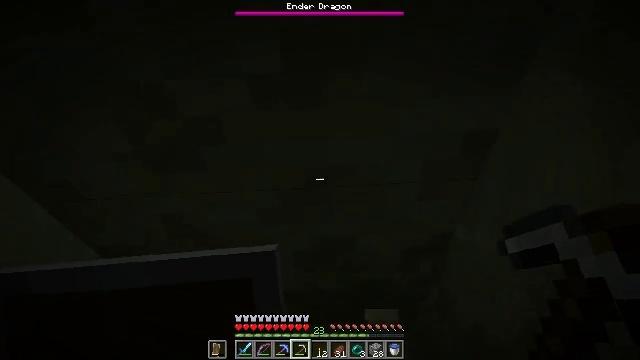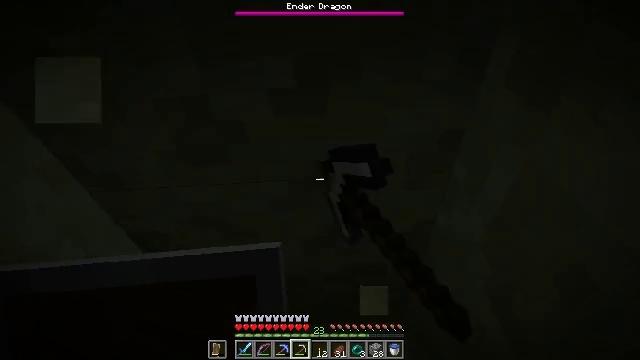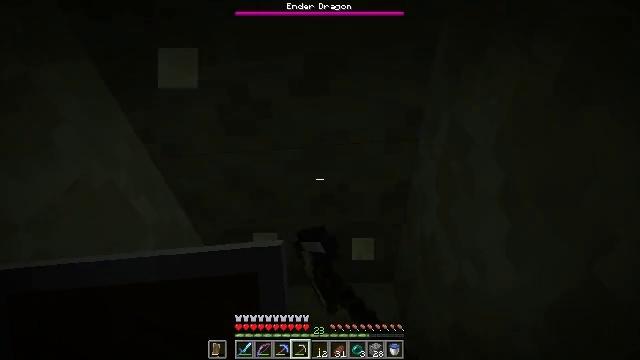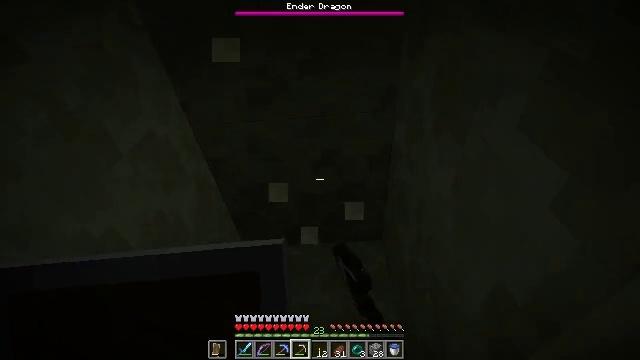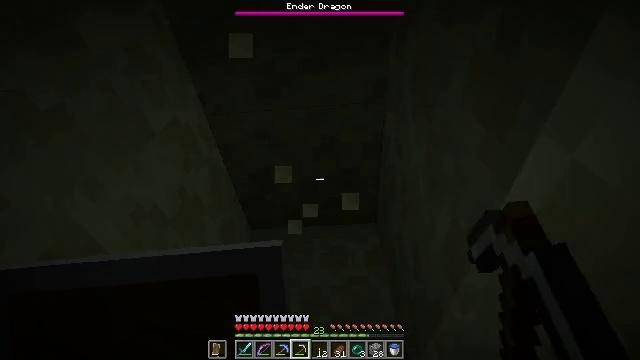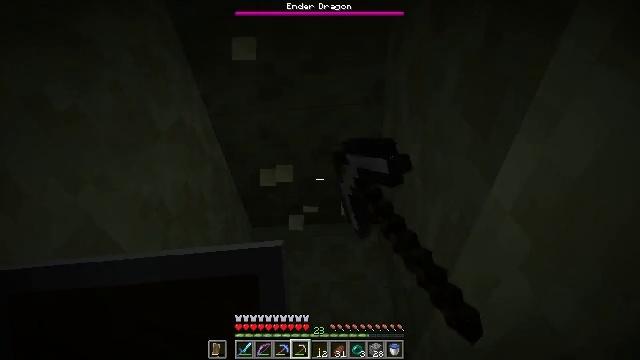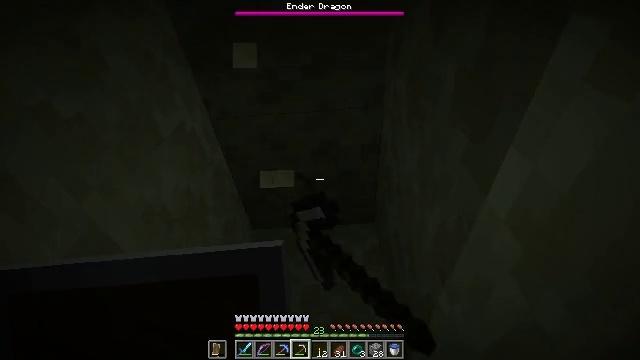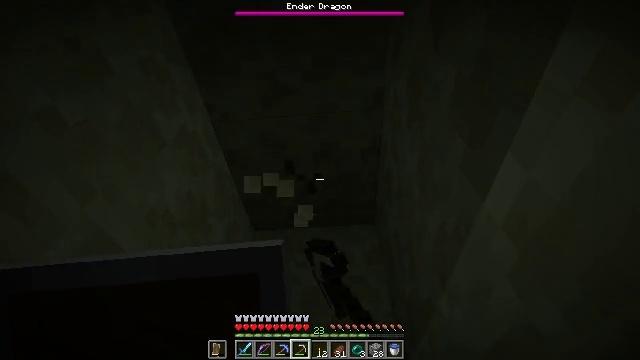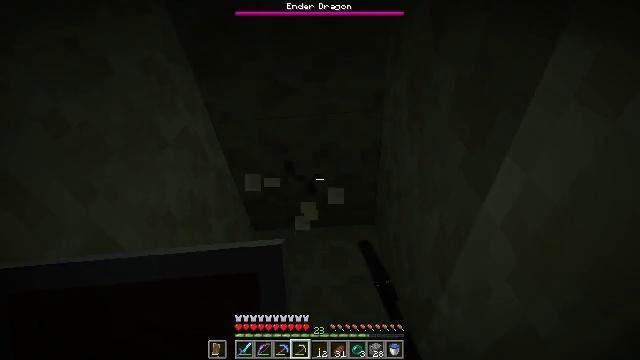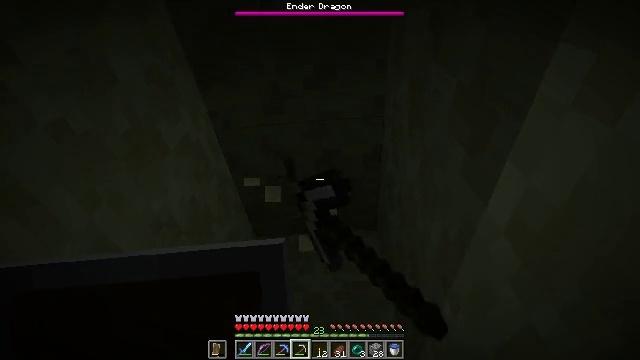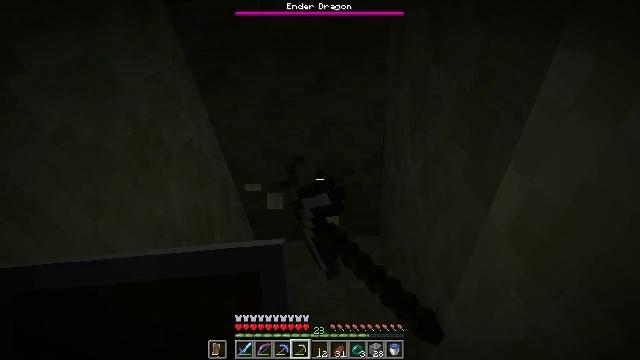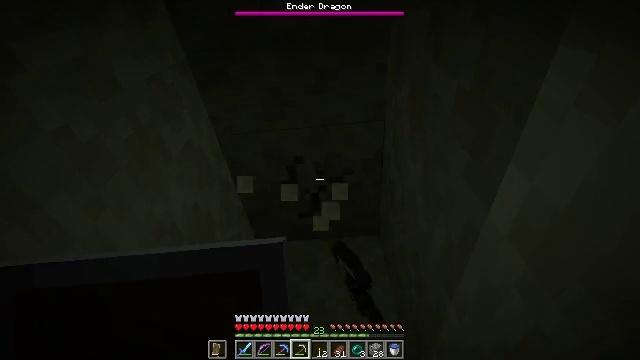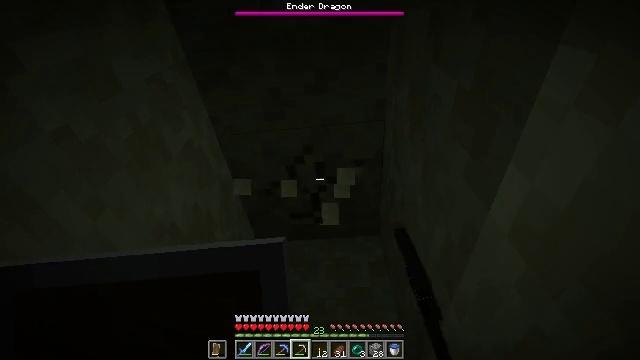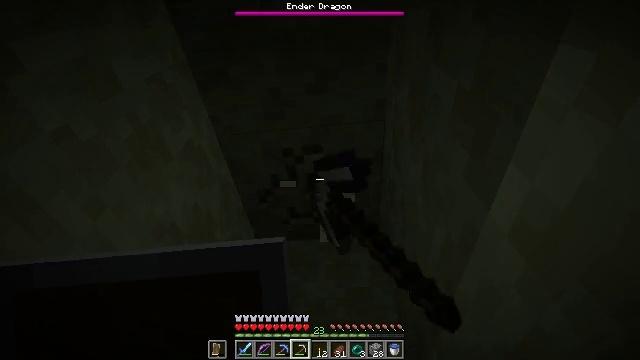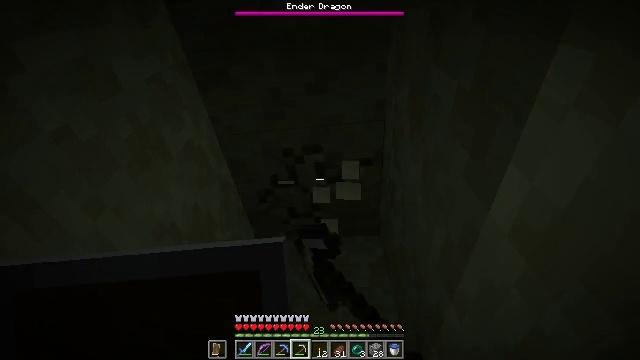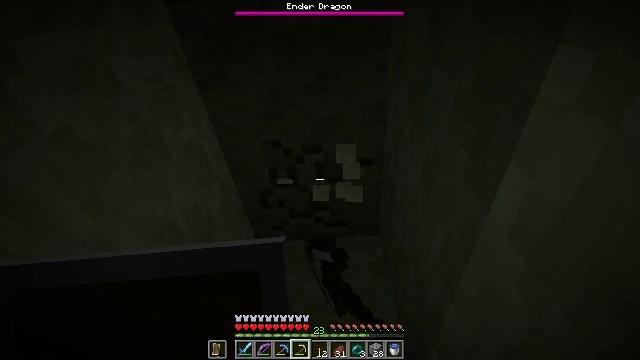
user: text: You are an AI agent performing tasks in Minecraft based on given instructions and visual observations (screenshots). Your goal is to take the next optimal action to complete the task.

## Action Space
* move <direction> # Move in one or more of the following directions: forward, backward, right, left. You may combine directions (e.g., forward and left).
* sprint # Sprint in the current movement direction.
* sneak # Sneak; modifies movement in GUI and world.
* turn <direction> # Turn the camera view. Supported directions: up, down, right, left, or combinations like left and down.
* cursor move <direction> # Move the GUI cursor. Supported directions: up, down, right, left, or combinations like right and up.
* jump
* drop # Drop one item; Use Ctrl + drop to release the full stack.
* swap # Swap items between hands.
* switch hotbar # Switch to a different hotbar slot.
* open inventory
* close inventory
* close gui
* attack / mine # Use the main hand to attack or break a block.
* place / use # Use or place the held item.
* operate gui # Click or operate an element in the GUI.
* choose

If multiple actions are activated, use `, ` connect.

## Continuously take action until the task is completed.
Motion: motion action
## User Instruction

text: Dig the end stone for building materials.
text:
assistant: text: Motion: turn up, attack / mine
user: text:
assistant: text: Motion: turn up, attack / mine
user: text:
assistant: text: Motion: attack / mine
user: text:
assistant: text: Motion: attack / mine
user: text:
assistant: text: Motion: attack / mine
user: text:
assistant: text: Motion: attack / mine
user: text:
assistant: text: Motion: attack / mine
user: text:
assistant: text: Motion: attack / mine
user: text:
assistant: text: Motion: turn up, attack / mine
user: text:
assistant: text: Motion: turn up, attack / mine
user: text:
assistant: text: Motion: attack / mine
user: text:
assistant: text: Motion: attack / mine
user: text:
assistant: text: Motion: attack / mine
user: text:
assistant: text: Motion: attack / mine
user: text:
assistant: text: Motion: attack / mine
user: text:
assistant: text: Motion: attack / mine
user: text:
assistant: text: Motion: attack / mine
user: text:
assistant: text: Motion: attack / mine
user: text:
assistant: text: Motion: attack / mine
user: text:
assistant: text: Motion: attack / mine
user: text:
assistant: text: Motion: attack / mine
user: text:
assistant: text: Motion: attack / mine
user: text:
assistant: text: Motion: attack / mine
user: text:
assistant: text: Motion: attack / mine
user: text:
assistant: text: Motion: attack / mine
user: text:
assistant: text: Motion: move forward, attack / mine
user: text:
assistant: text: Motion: move forward, attack / mine
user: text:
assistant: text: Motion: move forward, attack / mine
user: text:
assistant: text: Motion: attack / mine
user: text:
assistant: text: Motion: attack / mine